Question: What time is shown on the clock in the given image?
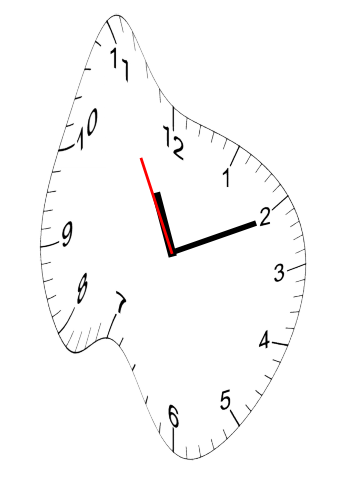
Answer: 11:10:55